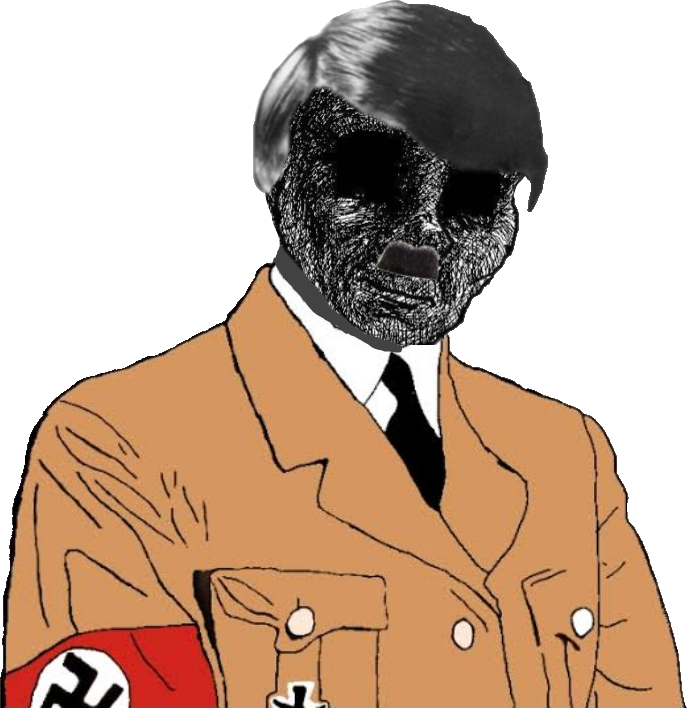
Label: 5_Withered_Wojak